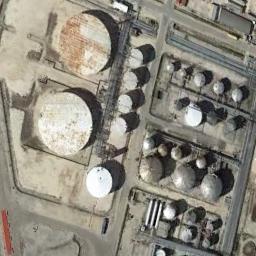
Label: storage tanks